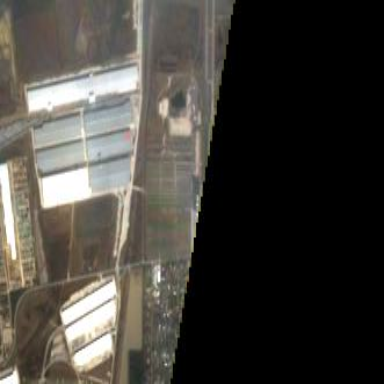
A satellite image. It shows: Industrial area.